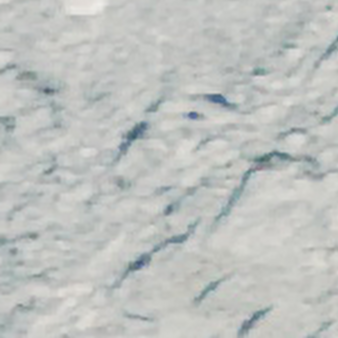
Label: other